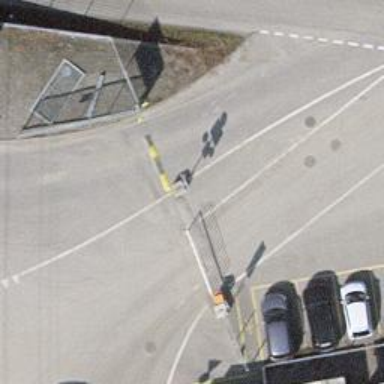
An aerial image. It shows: Gate.